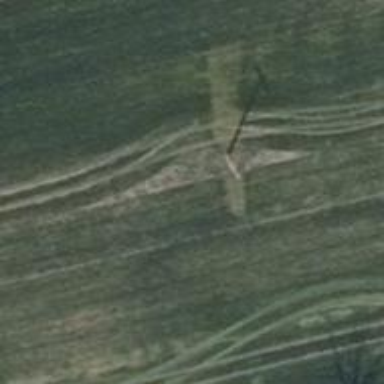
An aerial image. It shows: Power pole.